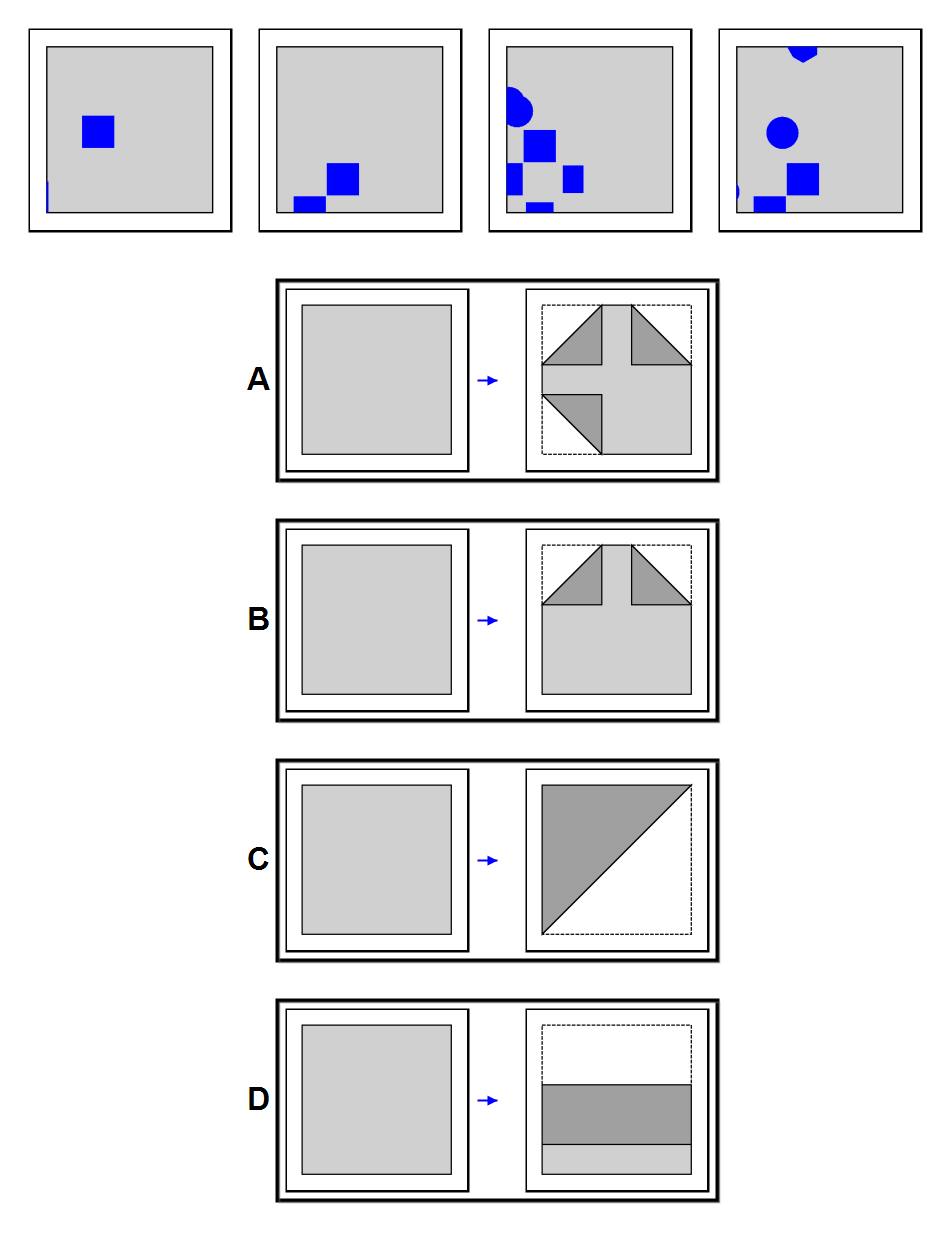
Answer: A